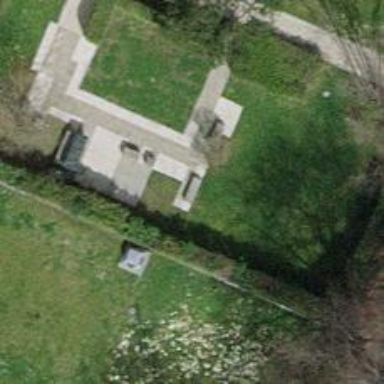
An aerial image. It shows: Bench for seating.